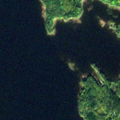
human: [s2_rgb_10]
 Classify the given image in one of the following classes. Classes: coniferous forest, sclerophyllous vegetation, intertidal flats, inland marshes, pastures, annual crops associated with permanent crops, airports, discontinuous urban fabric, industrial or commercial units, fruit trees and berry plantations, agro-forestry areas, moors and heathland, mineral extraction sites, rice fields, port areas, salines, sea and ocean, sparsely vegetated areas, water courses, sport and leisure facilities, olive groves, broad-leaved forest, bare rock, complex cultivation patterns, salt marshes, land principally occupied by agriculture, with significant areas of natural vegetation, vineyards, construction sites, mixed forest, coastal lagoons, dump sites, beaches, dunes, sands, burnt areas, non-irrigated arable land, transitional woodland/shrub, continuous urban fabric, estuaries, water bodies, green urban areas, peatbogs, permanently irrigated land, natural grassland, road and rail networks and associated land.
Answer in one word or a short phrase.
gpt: coniferous forest, mixed forest, water bodies